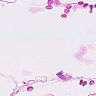
Metastatic tissue present: no